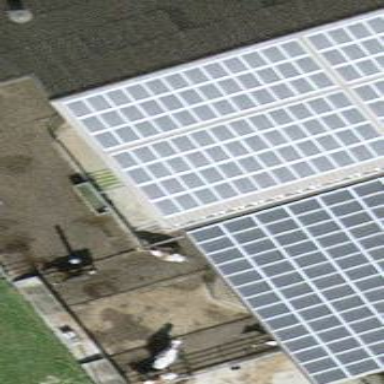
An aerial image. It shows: Solar photovoltaic panel generator producing electricity in small installation.